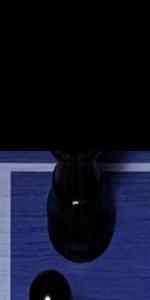
Label: Queen_Black